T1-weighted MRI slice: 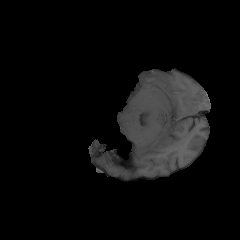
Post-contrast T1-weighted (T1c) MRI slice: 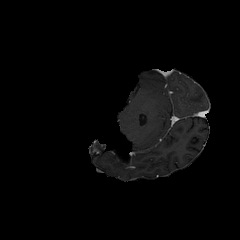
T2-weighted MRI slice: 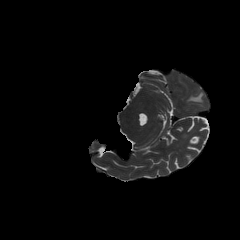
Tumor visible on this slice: yes